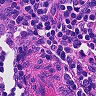
Metastatic tissue present: no